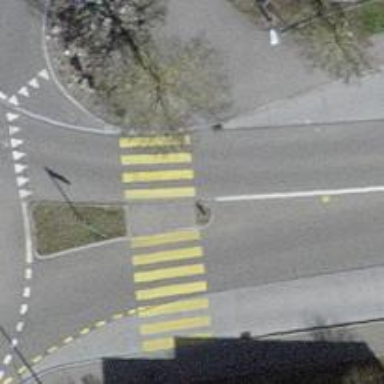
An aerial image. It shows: Uncontrolled crossing with pedestrian island.